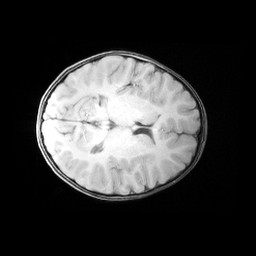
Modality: MP2RAGE
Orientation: axial
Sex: female
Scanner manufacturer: siemens
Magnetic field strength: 3 T
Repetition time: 5 s
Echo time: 0.00355 s